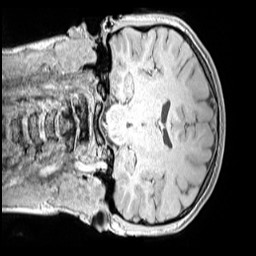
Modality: MP2RAGE
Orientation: coronal
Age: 12
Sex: female
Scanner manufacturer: siemens
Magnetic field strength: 3 T
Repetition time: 4 s
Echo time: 0.00299 s